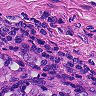
Metastatic tissue present: yes